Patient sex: M
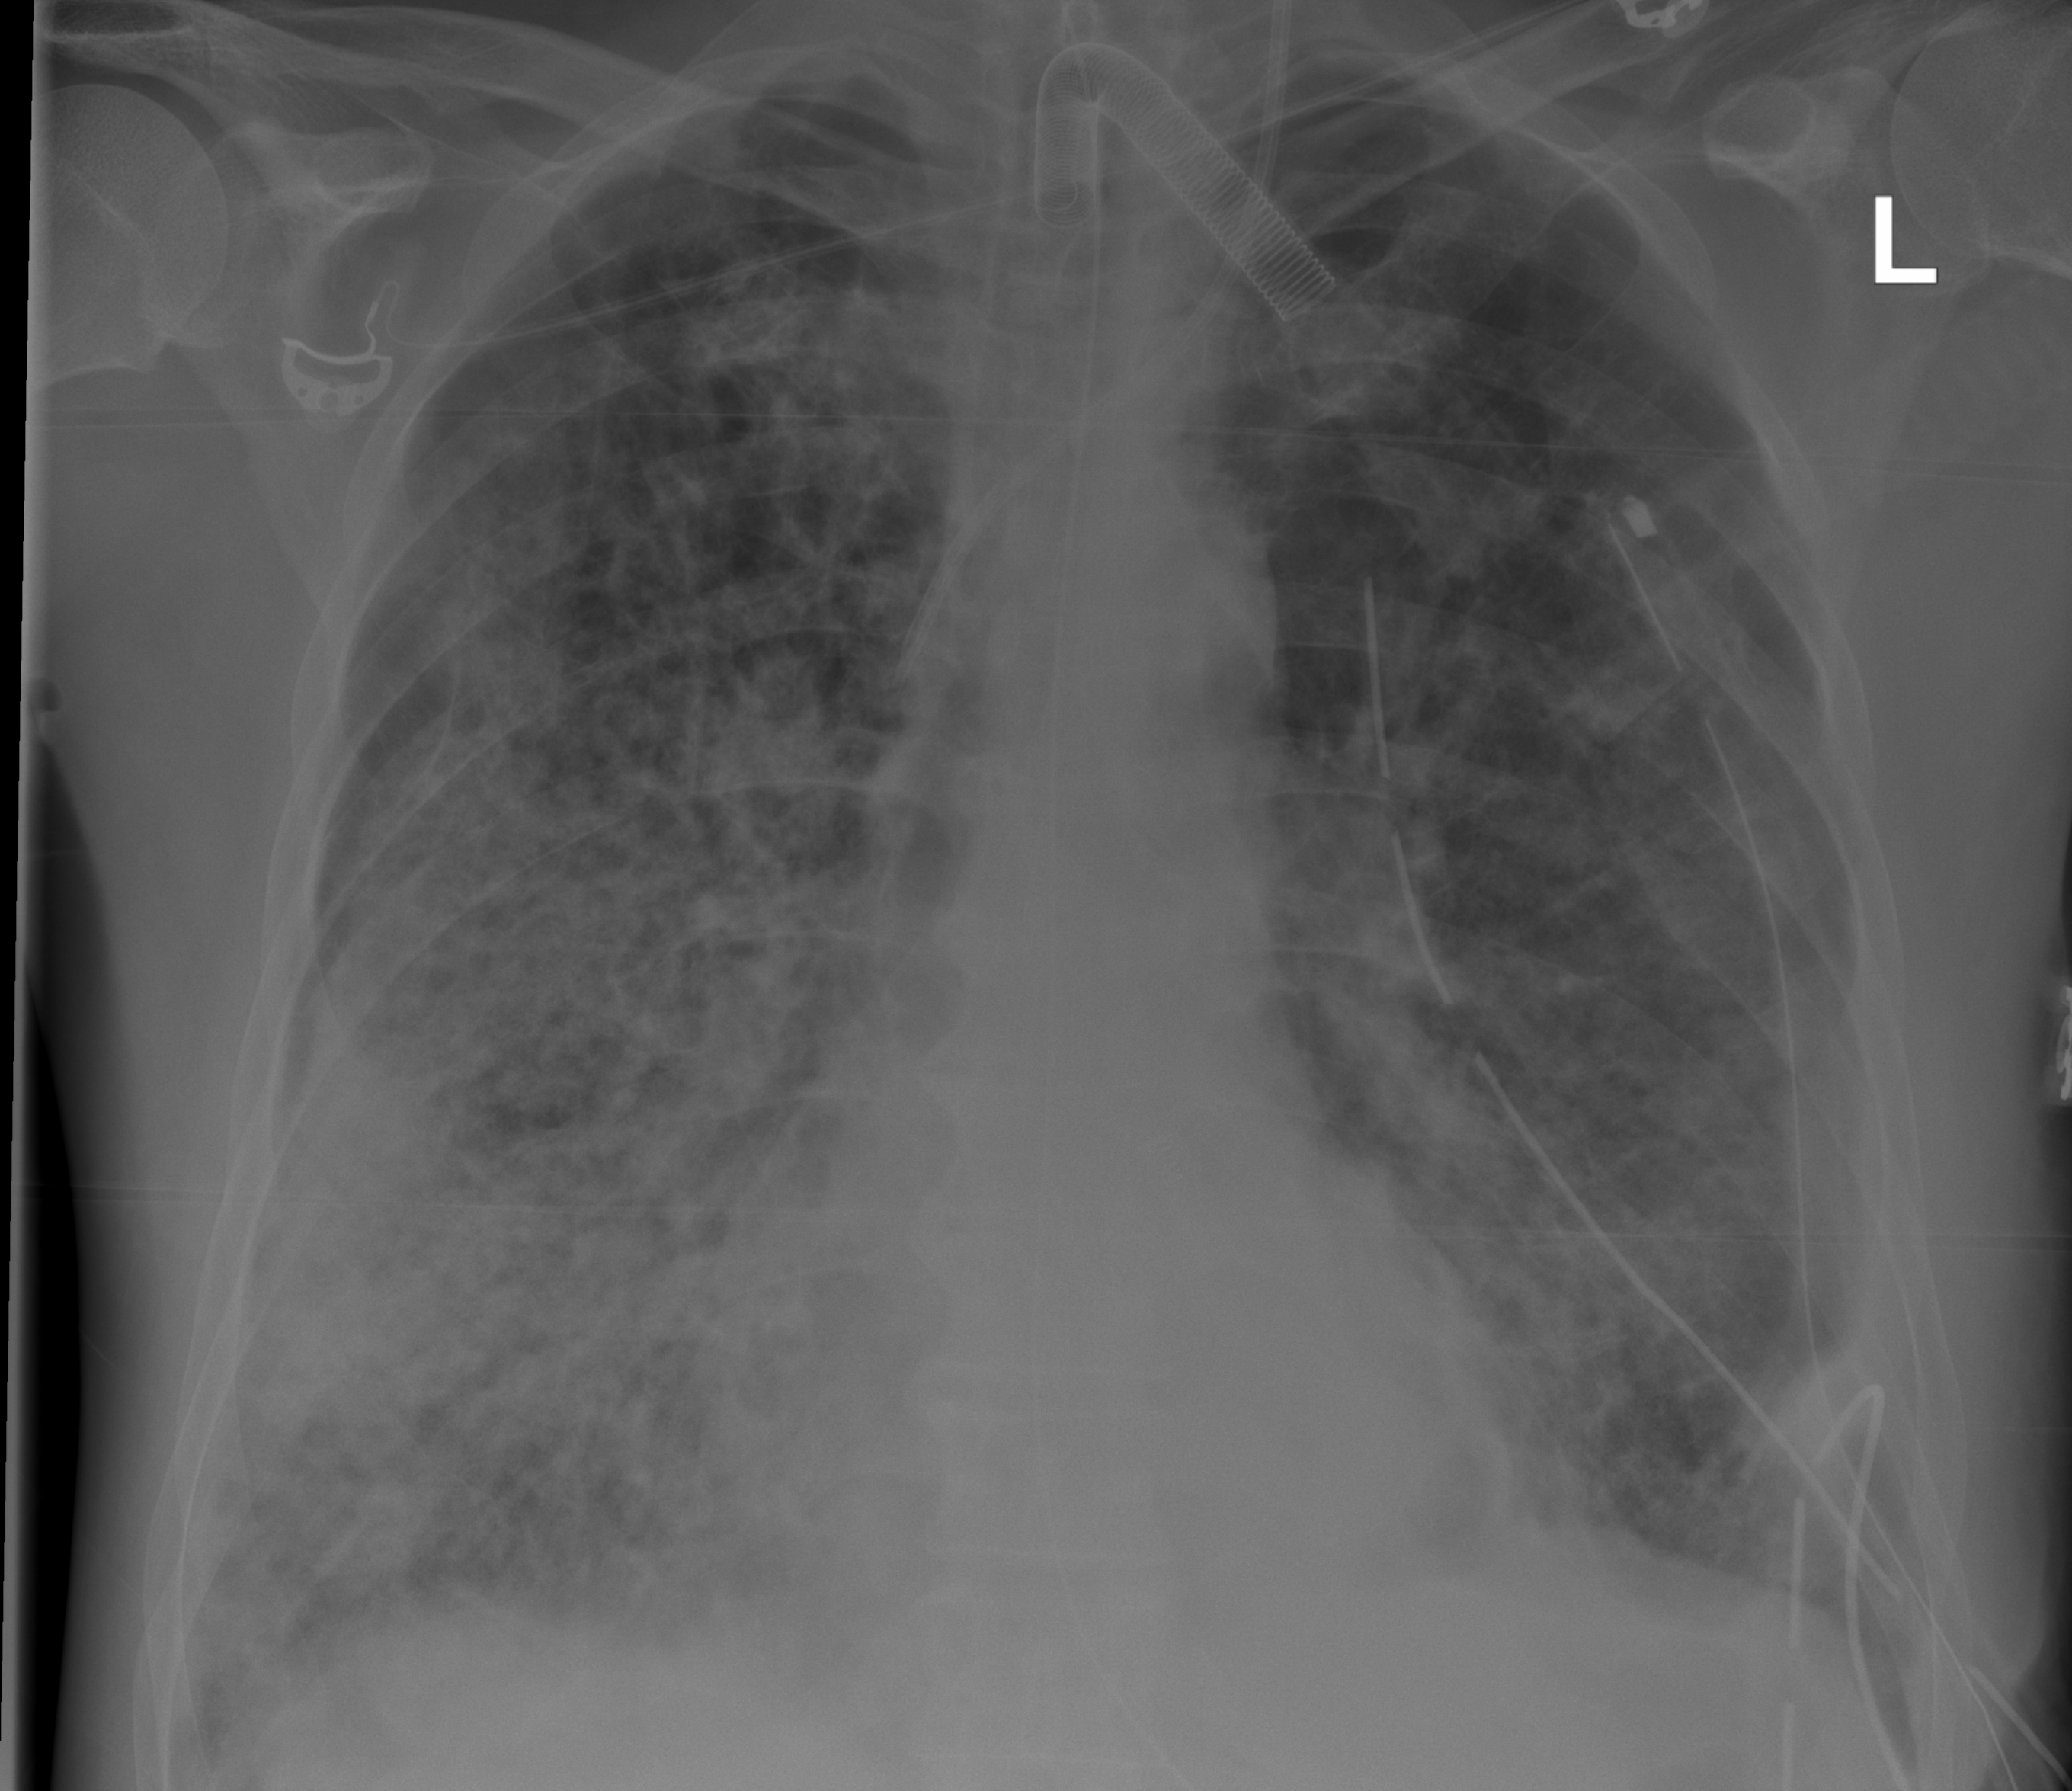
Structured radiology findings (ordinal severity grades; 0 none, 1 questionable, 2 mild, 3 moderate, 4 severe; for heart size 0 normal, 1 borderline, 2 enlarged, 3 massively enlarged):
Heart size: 0
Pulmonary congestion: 0
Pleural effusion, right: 2
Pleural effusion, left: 2
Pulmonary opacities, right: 3
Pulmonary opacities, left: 2
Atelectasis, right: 3
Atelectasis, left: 2